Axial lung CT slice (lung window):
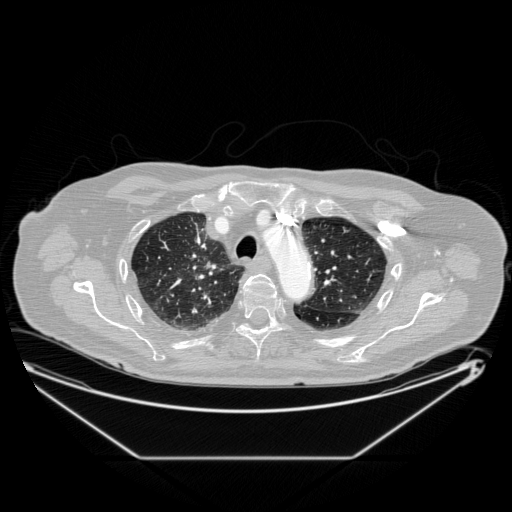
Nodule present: no